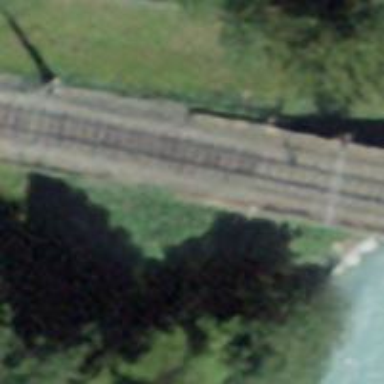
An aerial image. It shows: Narrow-gauge railway with single track. The railway is electrified with contact line.